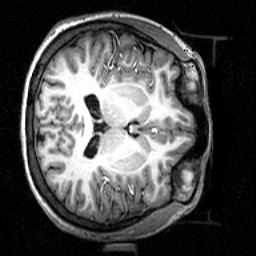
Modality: T1w
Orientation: axial
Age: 26
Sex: female